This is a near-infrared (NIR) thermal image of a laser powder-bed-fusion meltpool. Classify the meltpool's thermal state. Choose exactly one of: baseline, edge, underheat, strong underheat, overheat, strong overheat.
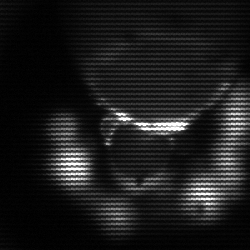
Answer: edge